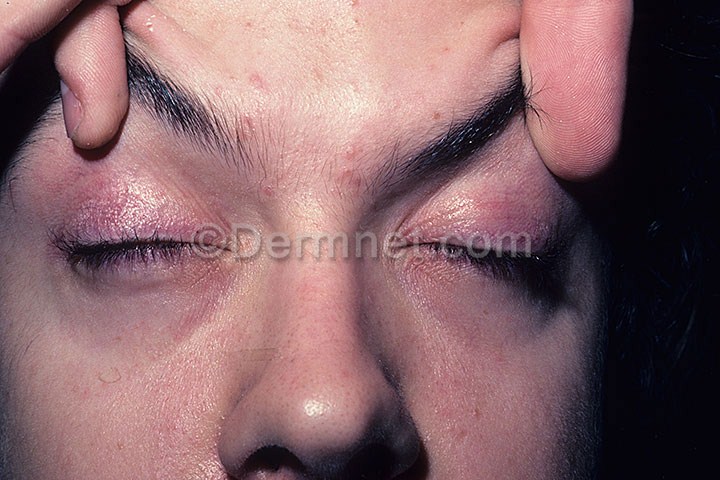
Disease: Lupus and other Connective Tissue diseases